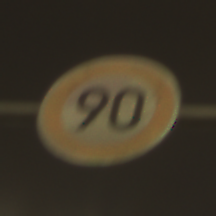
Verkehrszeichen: Geschwindigkeit90
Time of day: Night
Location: Outdoor (Urban)
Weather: Overcast
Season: NotSpecified
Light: Artificial